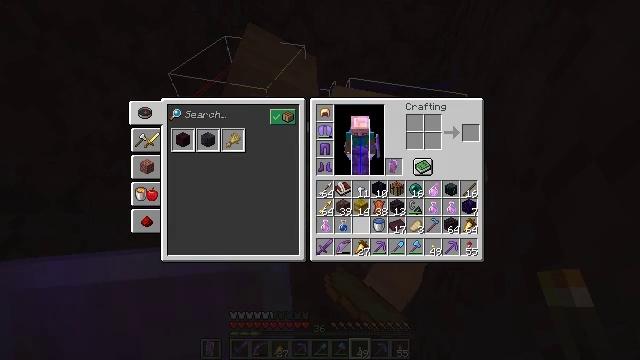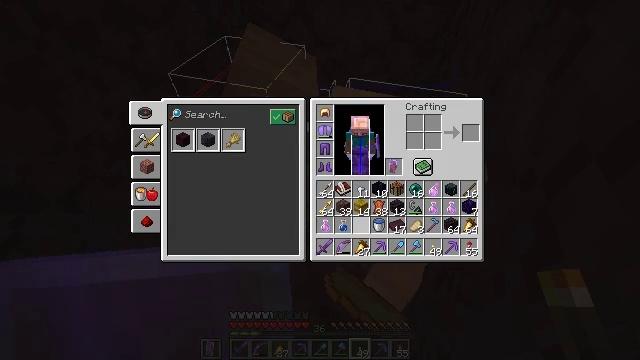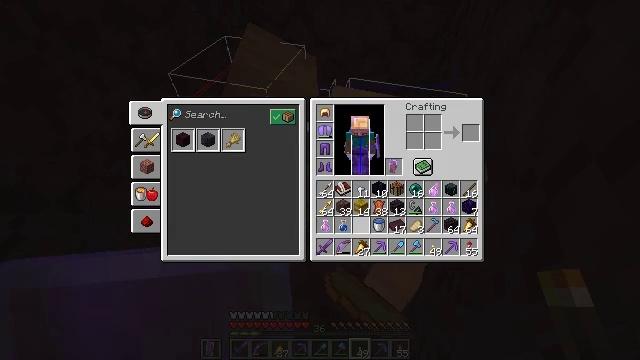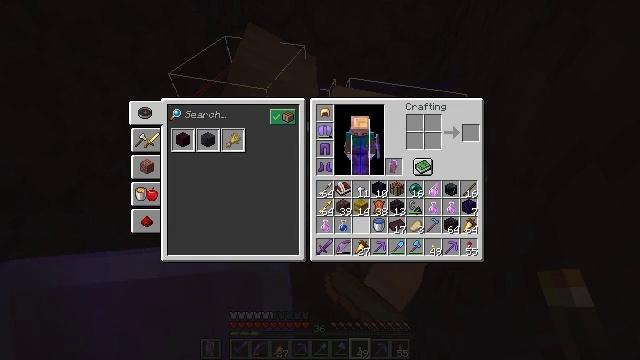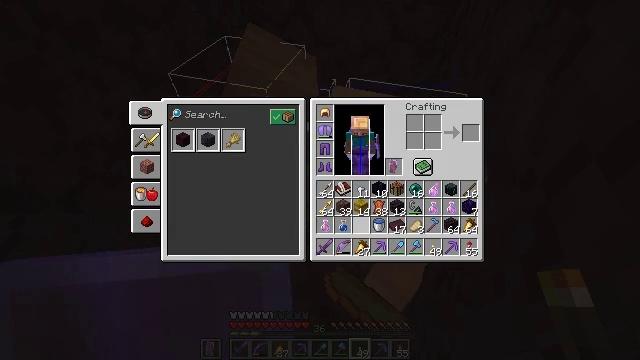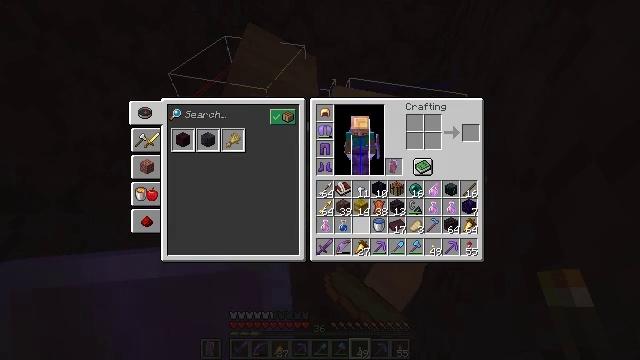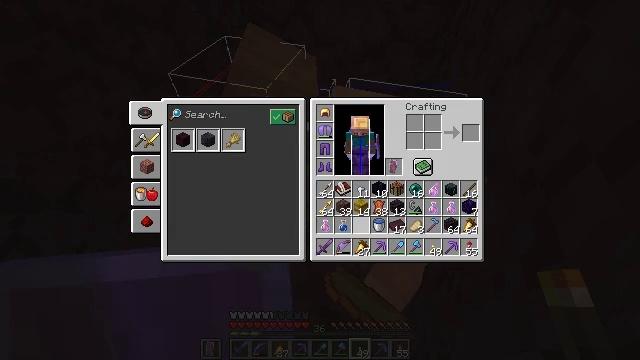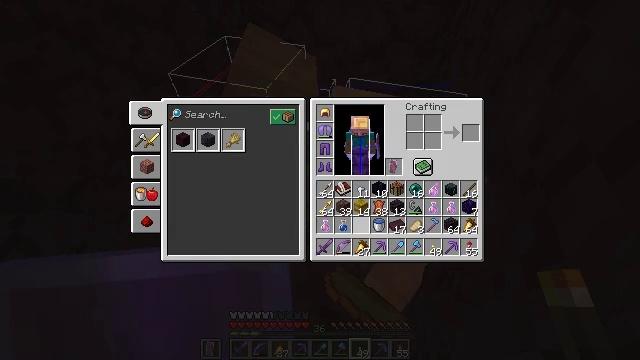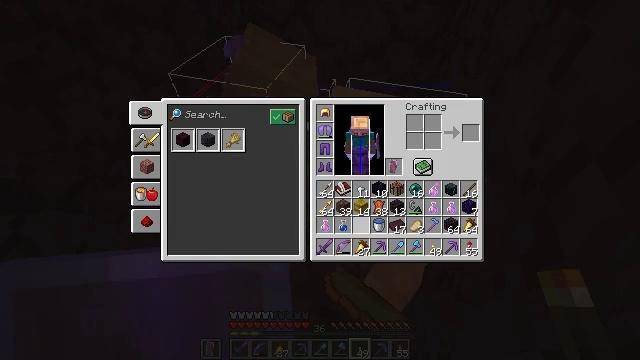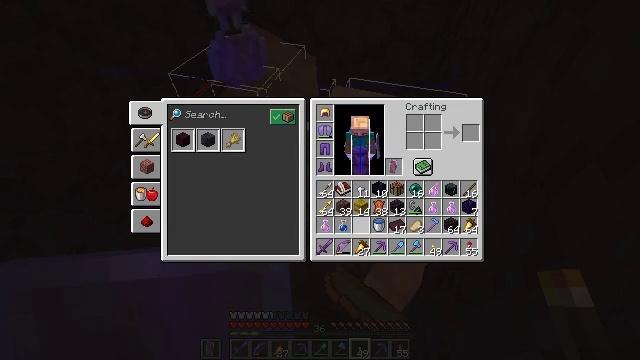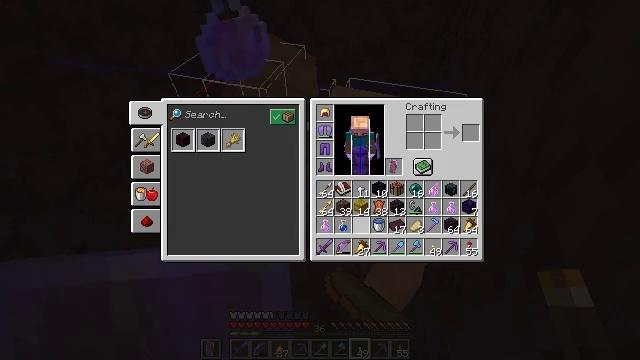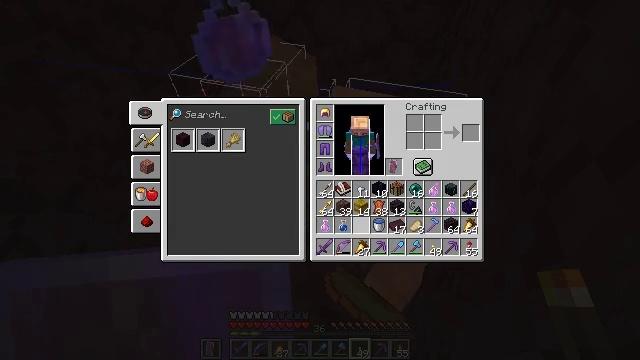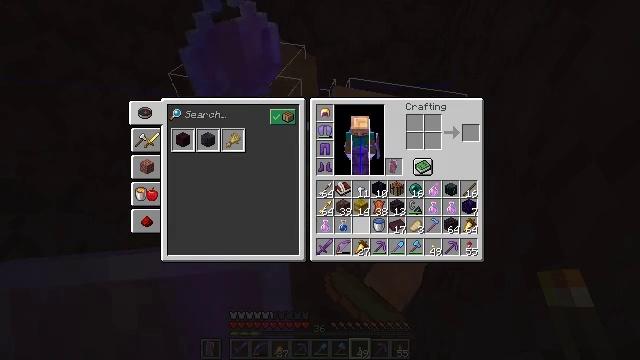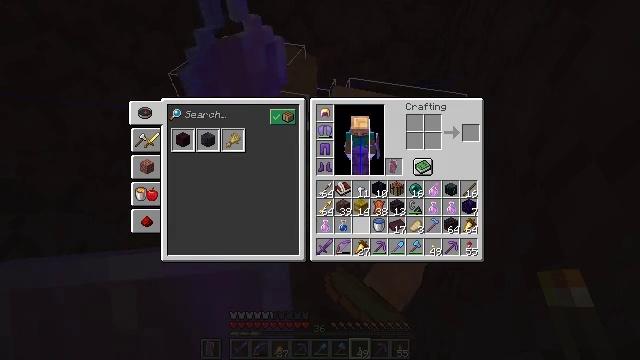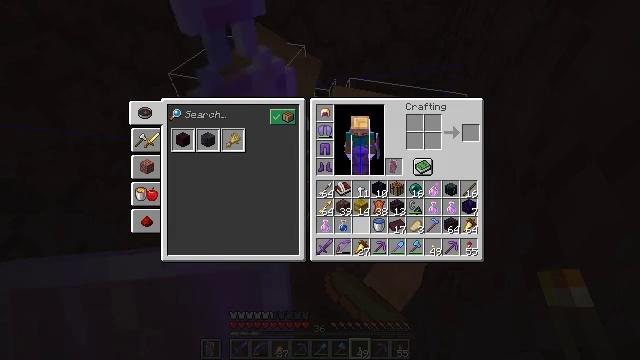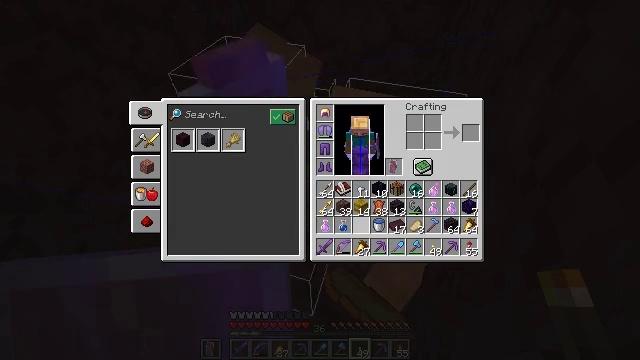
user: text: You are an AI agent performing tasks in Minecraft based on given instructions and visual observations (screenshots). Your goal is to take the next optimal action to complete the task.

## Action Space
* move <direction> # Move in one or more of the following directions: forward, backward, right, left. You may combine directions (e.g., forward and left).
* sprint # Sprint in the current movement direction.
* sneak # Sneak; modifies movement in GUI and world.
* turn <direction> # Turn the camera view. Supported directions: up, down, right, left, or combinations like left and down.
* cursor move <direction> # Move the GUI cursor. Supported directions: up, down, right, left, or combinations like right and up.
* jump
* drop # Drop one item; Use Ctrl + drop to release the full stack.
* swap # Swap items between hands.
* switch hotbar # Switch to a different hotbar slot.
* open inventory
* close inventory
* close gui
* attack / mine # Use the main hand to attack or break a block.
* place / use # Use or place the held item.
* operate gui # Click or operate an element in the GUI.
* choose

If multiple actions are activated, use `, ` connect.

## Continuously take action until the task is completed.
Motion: motion action
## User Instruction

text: Remove a nether brick from the inventory.
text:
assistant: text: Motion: no_op
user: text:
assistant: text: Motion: no_op
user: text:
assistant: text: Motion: no_op
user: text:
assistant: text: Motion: no_op
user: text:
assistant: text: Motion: no_op
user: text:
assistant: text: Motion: no_op
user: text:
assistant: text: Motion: no_op
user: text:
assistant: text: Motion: no_op
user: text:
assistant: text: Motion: no_op
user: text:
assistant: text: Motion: no_op
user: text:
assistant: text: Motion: no_op
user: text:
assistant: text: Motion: no_op
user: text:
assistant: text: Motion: no_op
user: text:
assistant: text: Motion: no_op
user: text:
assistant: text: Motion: no_op
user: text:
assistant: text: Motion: no_op
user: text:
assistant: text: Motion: no_op
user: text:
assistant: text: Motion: no_op
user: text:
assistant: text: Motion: no_op
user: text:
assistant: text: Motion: no_op
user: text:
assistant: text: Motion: no_op
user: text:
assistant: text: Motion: no_op
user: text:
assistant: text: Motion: no_op
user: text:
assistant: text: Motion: no_op
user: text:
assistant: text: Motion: no_op
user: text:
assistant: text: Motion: no_op
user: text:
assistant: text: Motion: no_op
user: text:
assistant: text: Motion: no_op
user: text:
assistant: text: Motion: no_op
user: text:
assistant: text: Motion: no_op